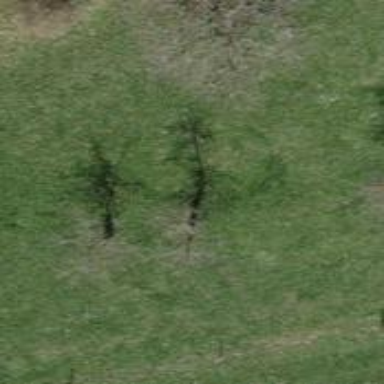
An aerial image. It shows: Beautiful tree in nature.